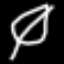
Label: leaf